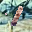
Label: 1